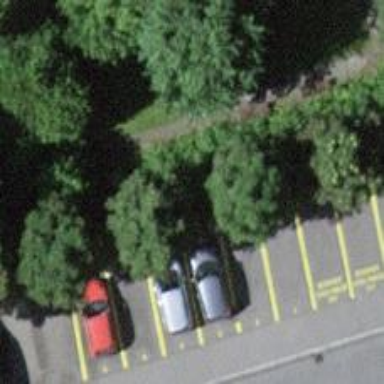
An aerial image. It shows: Parking area with asphalt surface.